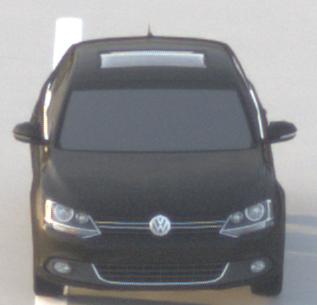
Make: VW
Model: Jetta 1.2 TSI
Detailed model: Jetta (IV)
Model produced from: 2011/01
Model produced until: 2014/08
Doors: 4
Color: black
Road condition: dry road
Daytime: sunrise or sunset
Contrast: low contrast